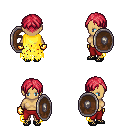
a pixel art fantasy rpg character, female body template, human, tanned skin, yellow tattered cape, red pants, ruby red parted hairstyle, gold gloves, ghillies, shield, four views (front, back, left, right), 2x2 character sprite sheet, small pixel art, hard edges, no anti-aliasing